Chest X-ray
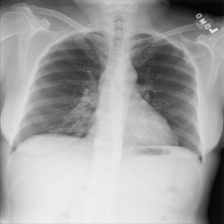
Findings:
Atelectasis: negative
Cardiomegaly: negative
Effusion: negative
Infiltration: negative
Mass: negative
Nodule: negative
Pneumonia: negative
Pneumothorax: negative
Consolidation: negative
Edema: negative
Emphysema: negative
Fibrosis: negative
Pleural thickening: negative
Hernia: negative